Field crop: maize
Growth stage: 2
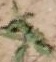
Species: atriplex